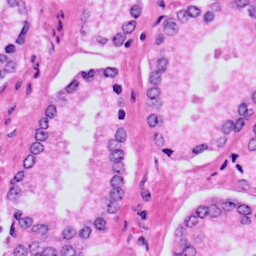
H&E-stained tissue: Prostate